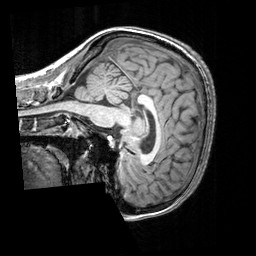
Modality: T1w
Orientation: sagittal
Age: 25
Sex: female
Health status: healthy
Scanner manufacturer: siemens
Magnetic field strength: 3 T
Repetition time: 2.3 s
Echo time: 0.00303 s